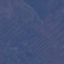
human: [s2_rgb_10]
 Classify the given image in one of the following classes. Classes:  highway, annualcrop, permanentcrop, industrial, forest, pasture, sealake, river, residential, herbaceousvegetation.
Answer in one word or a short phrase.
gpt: HerbaceousVegetation